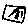
Label: circle